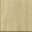
Piece: xx